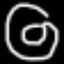
Label: donut